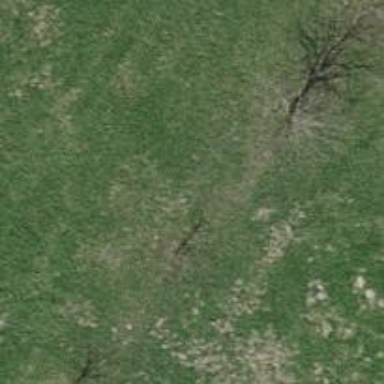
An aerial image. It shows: Single tag "natural: tree."